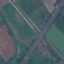
Land use / land cover class: Highway